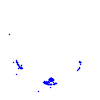
Particle: electron